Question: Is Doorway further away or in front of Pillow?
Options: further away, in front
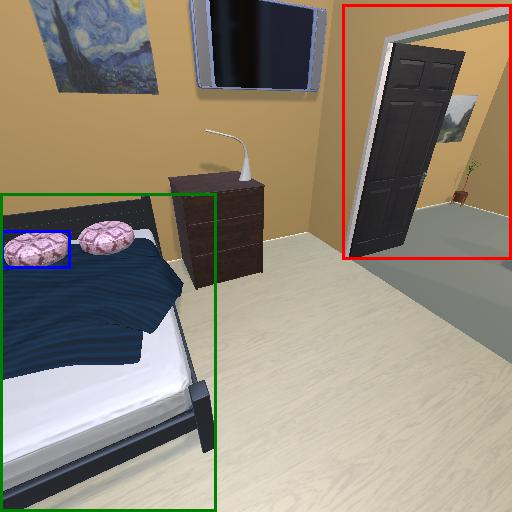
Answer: further away